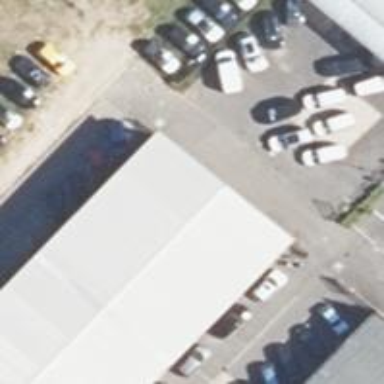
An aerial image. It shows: Car repair shop.